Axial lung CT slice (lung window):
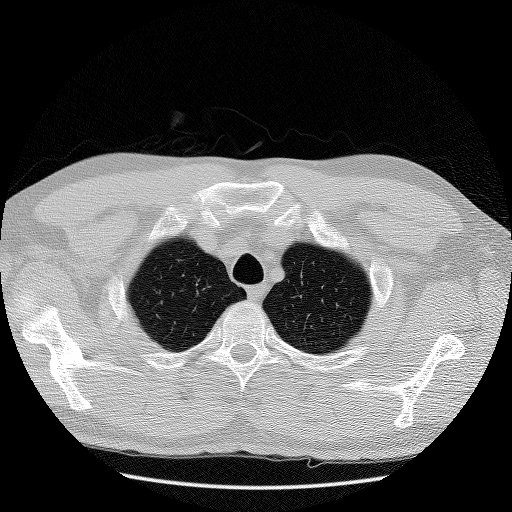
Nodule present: no